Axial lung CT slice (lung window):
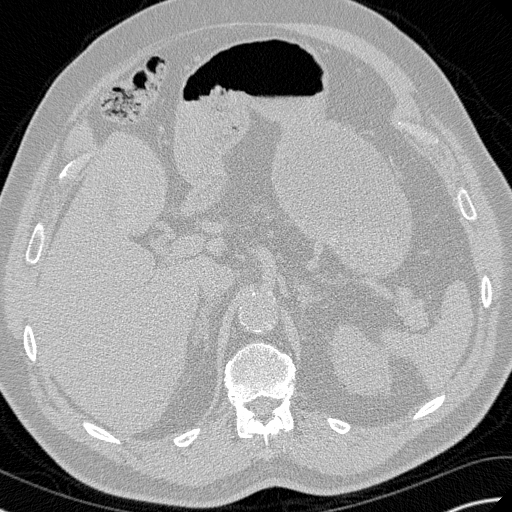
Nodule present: no